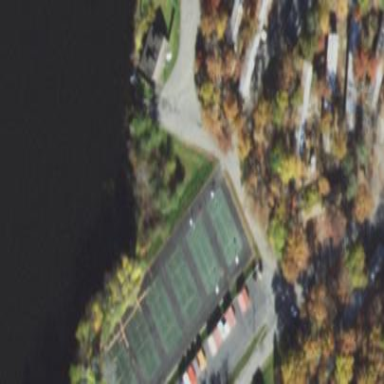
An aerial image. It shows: Tennis court on pitch designated for leisure land.